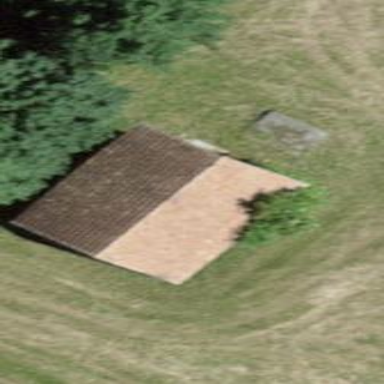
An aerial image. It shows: Rural barn.